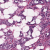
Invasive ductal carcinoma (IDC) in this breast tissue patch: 1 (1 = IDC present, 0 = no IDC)